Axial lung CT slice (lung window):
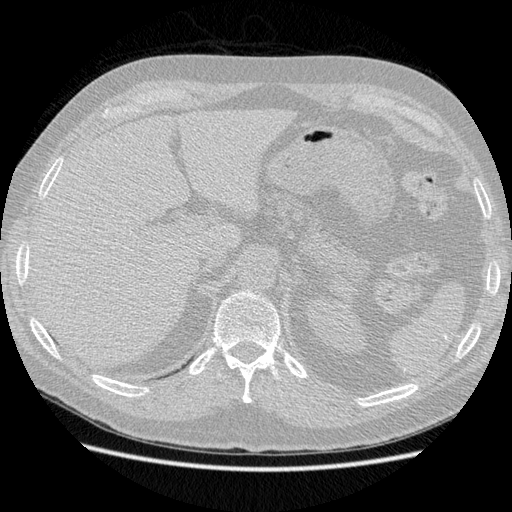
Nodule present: no